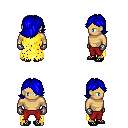
a pixel art fantasy rpg character, male body template, human, tanned skin, yellow tattered cape, red pants, blue swoop hairstyle, metal gloves, ghillies, four views (front, back, left, right), 2x2 character sprite sheet, small pixel art, hard edges, no anti-aliasing